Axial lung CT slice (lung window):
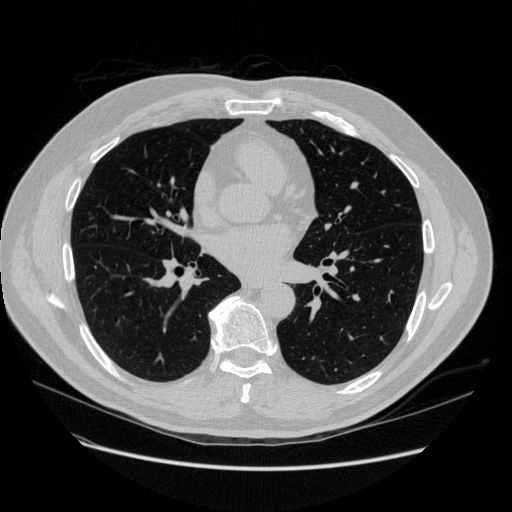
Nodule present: no